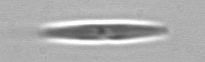
Label: pennate